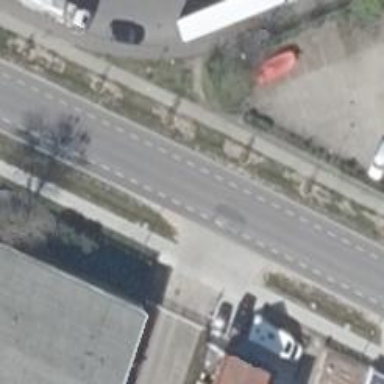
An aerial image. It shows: Secondary road with asphalt surface. There is separate sidewalk and cycle lane. The cycle lane is marked as advisory.